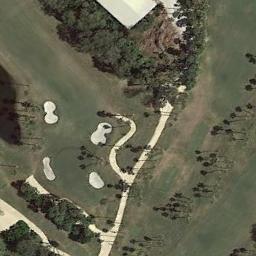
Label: golf_course